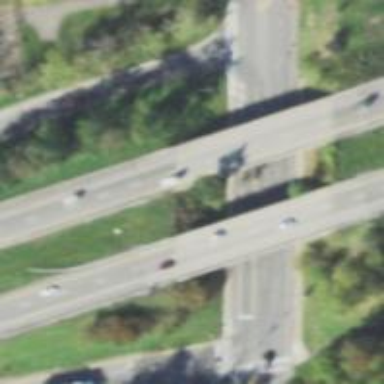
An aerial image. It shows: Motorway bridge with asphalt surface.